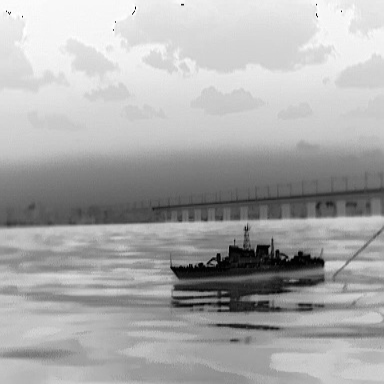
There is a warship in the infrared image.